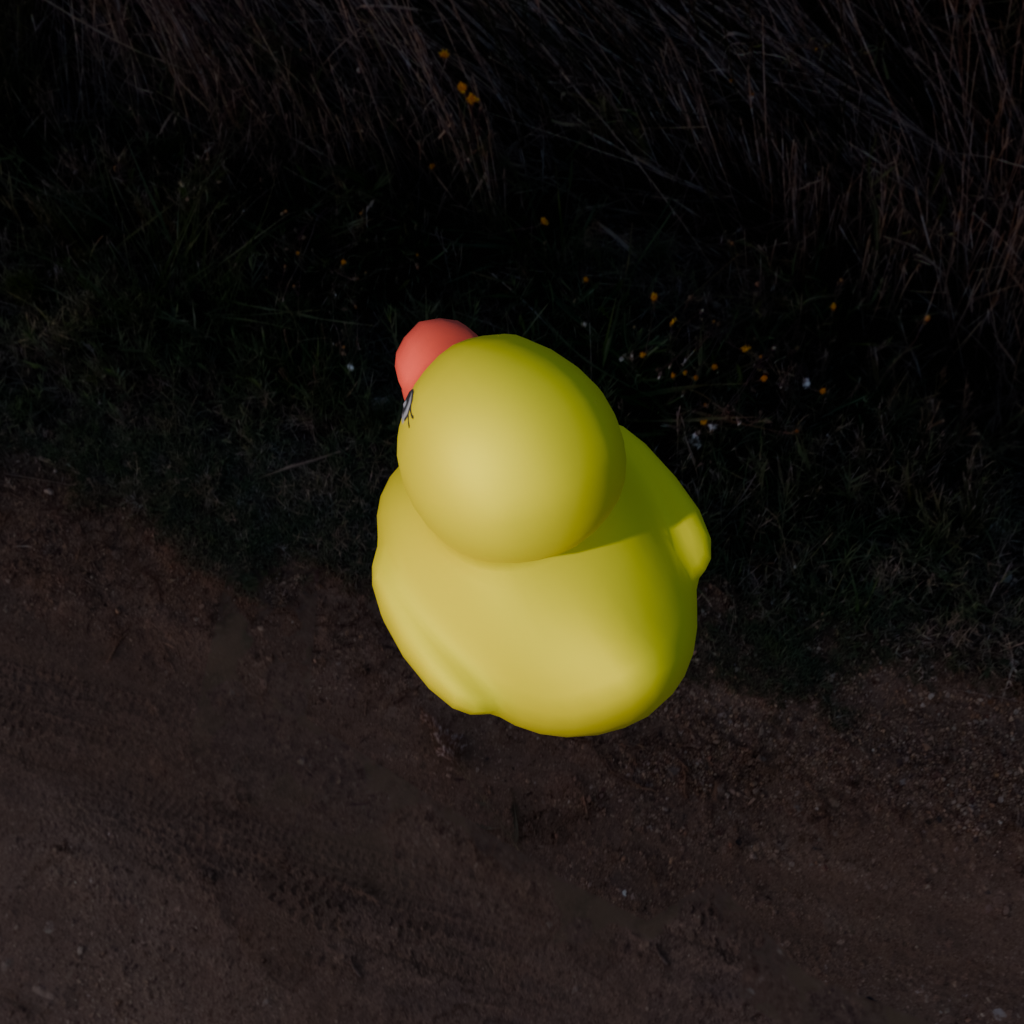
an image of a yellow rubber duck seen from <back_left_top> in a muddy path at sunset with fields on both sides.